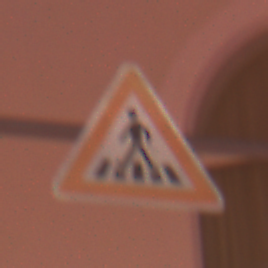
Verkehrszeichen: FussgaengerueberwegRechts
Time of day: Night
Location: Outdoor (Urban)
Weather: Overcast
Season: Winter
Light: Artificial